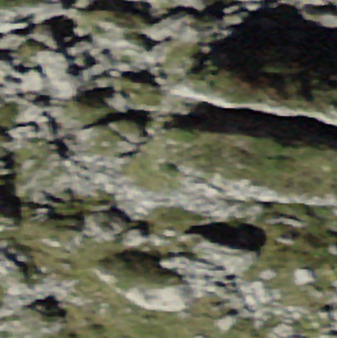
Label: bouldering_area